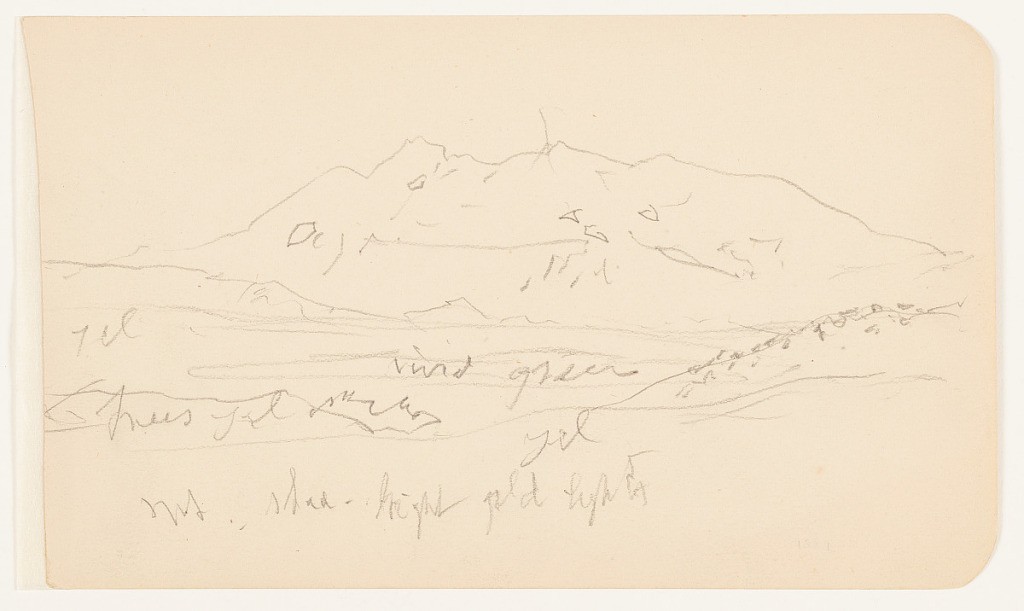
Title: Mountains and Valley, Mexico
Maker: Frederic Edwin Church, American, 1826–1900
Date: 1890–93
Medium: Graphite on off-white wove paper
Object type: Drawing
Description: Landscape sketch showing a loosely rendered view of rugged mountains, likely including Iztaccihuatl, around a valley in Mexico. A small hill is visible in the foreground at left, while another hill with bushes extends out of view at right. Across a flat valley in the middle distance, a small range of hills at left is dwarfed by a wide mountain with rugged, serrated peaks, looming over the scene in the background at center (likely Iztaccihuatl). Multiple snowfields and ridges are visible along the mountain's flank.